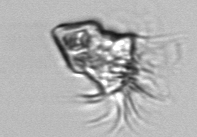
Label: Strombidium_inclinatum